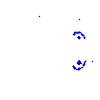
Particle: electron